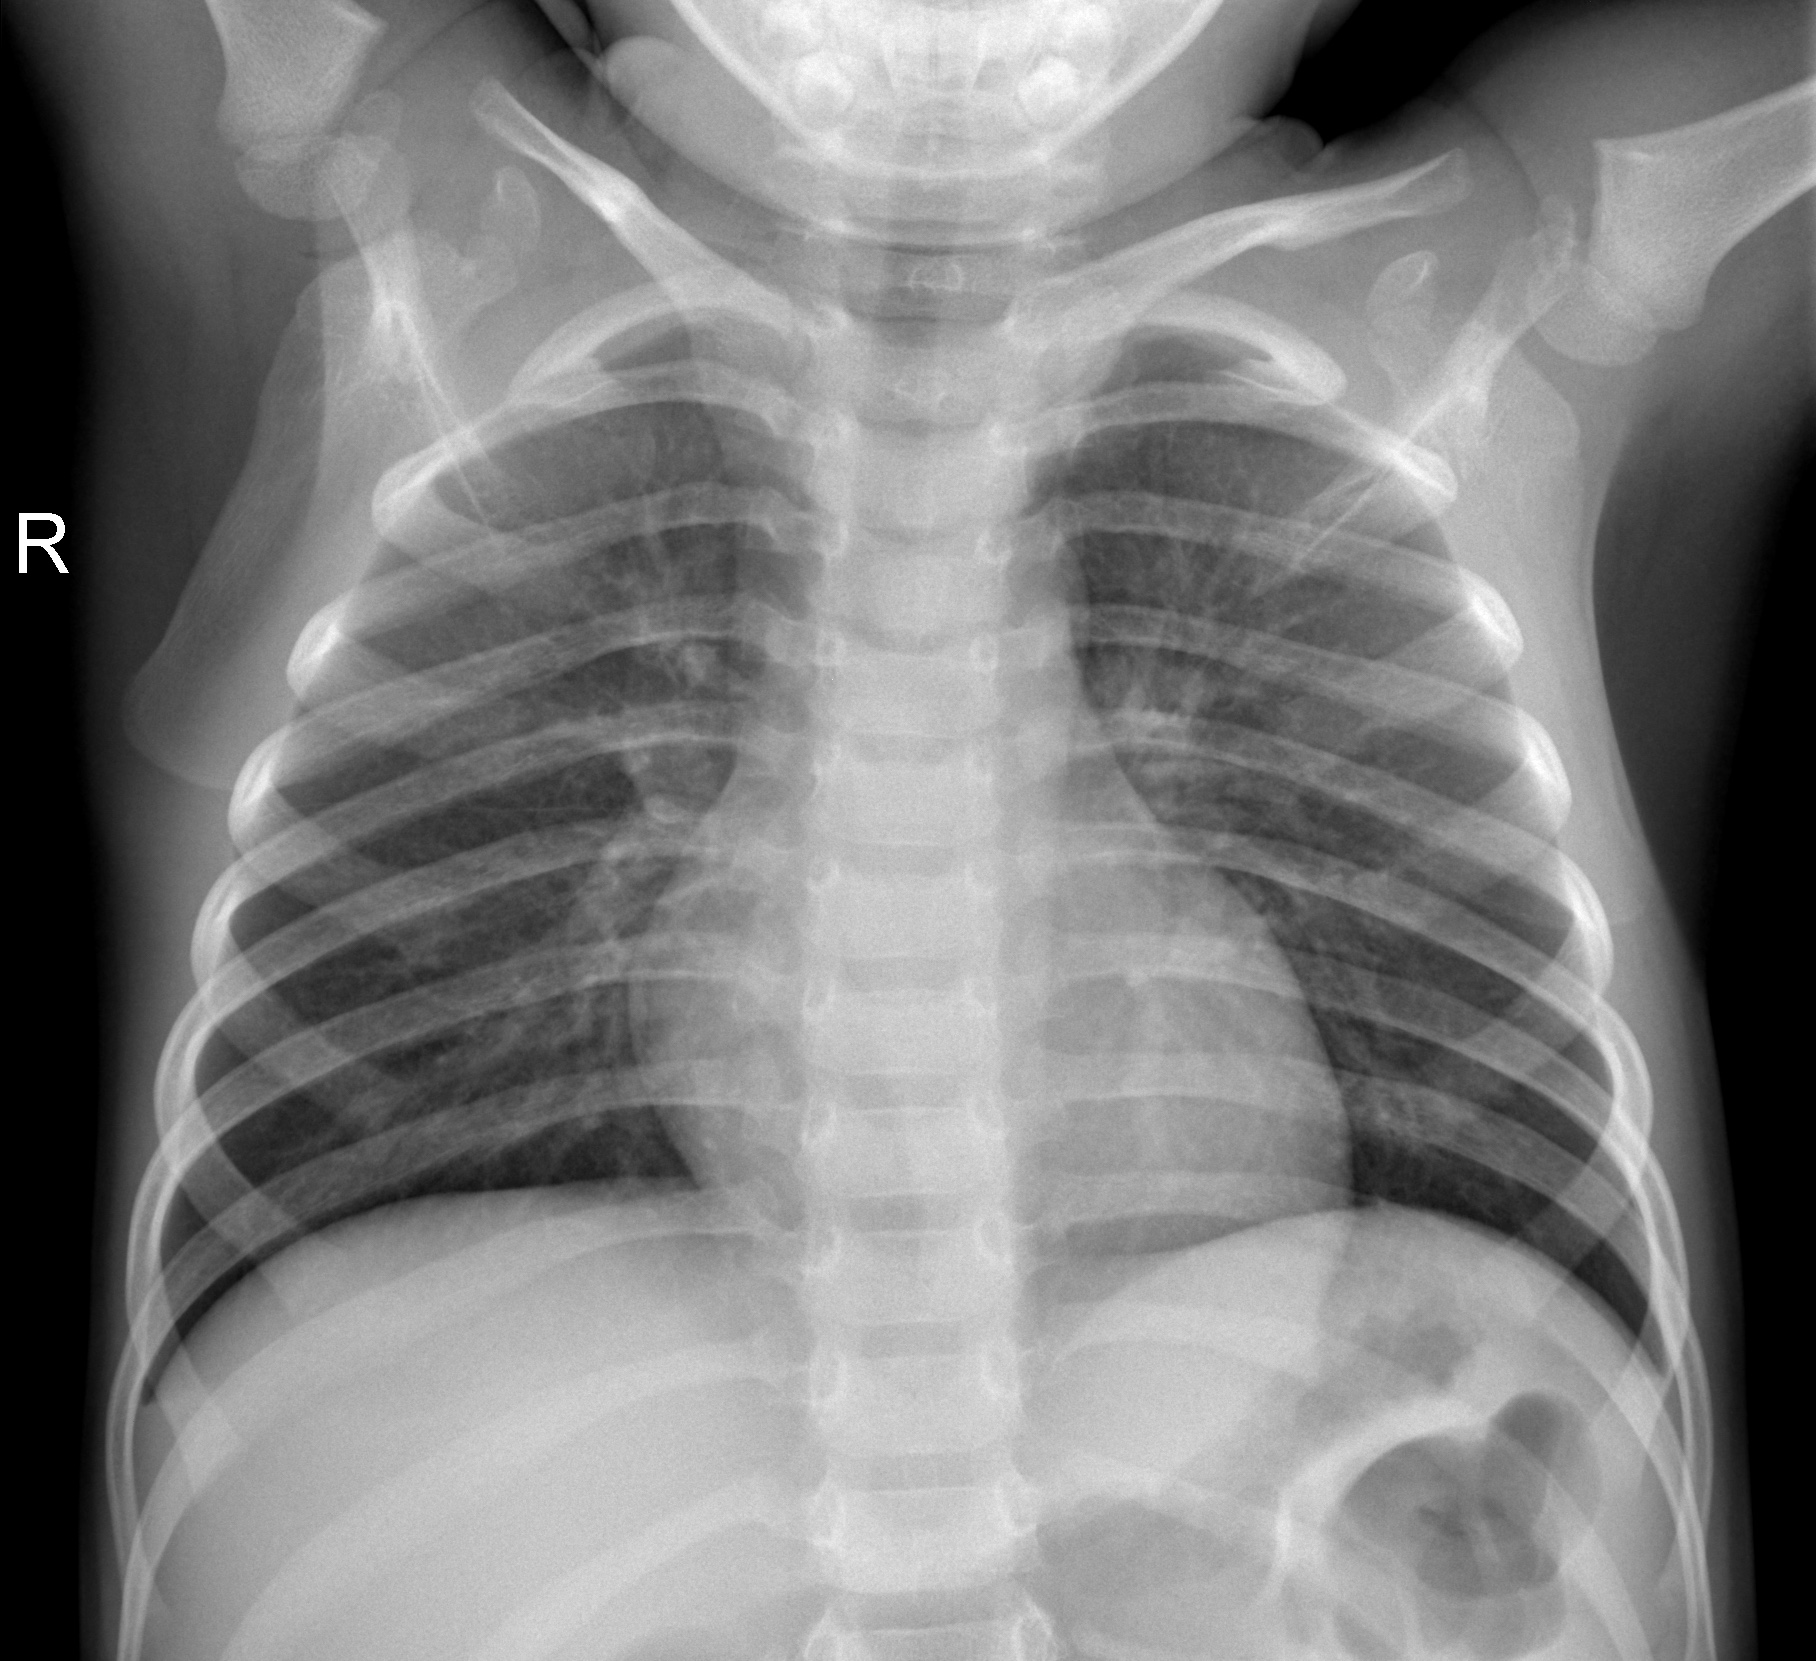
Diagnosis: NORMAL